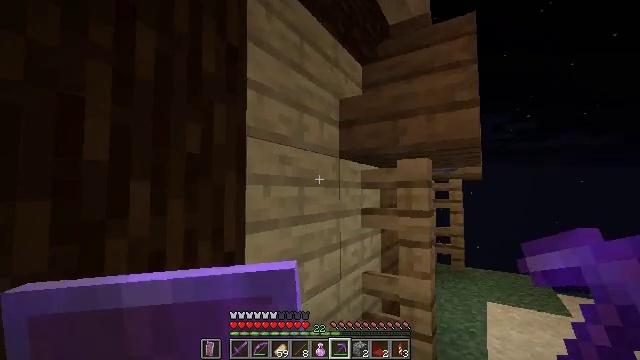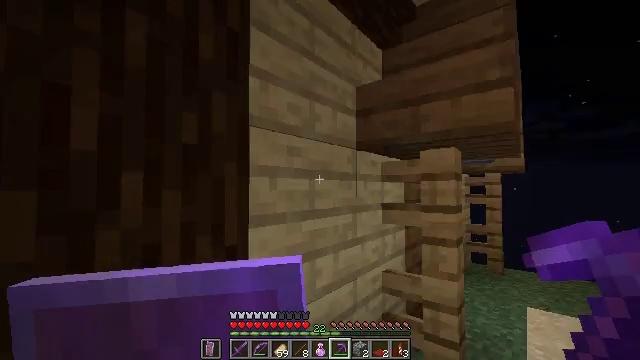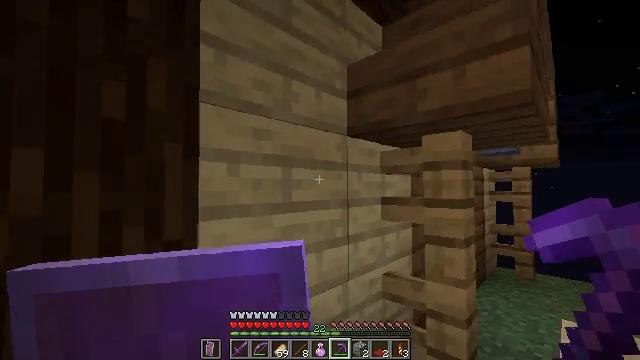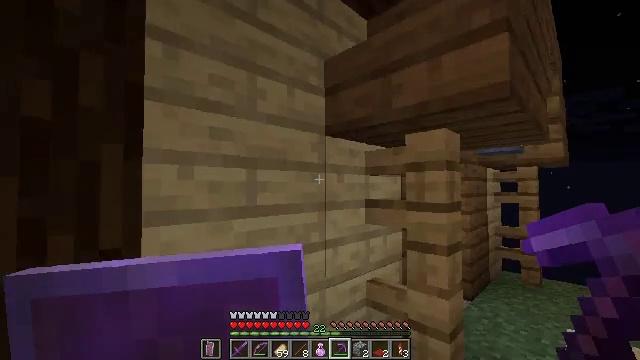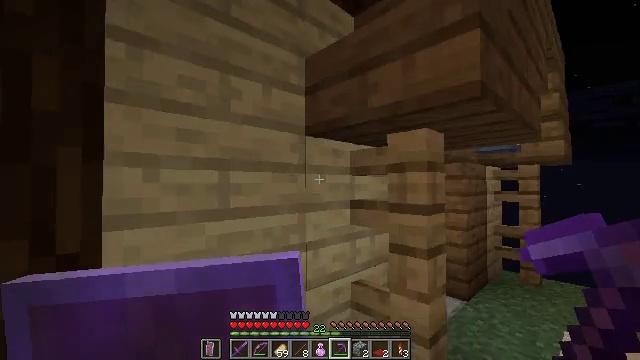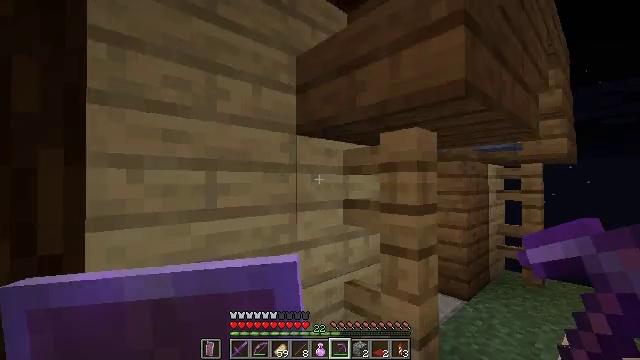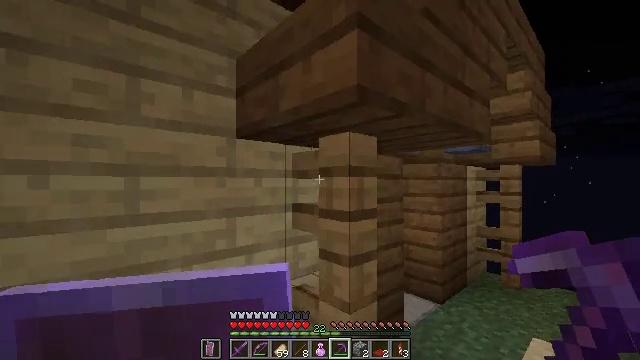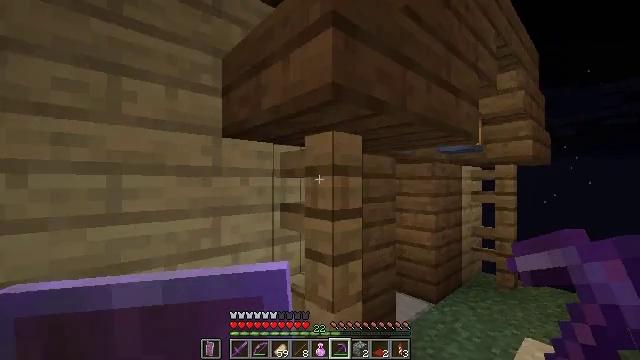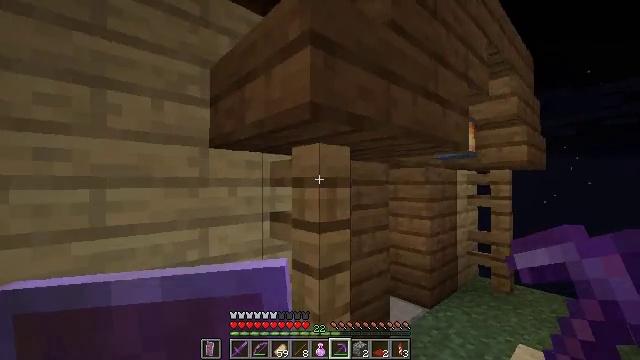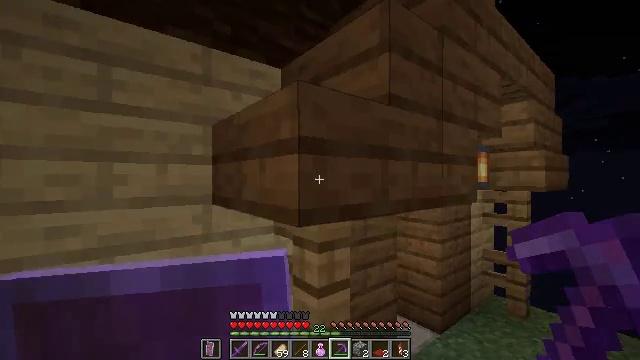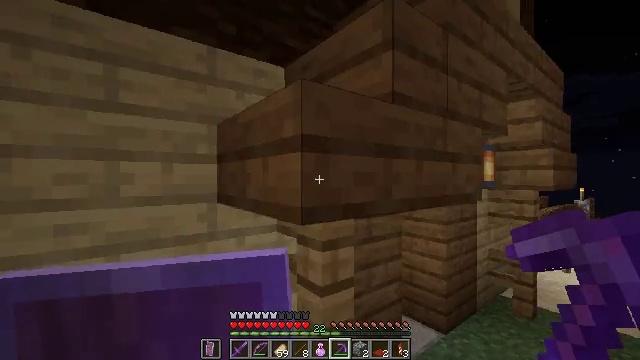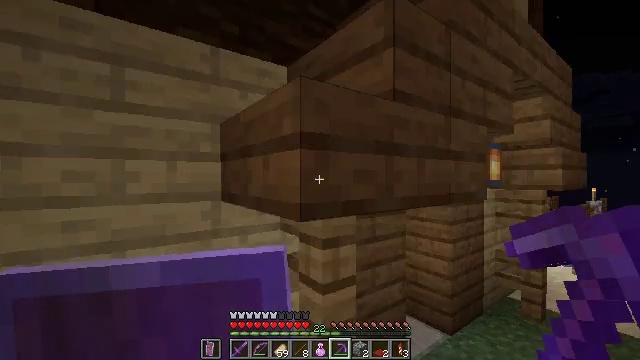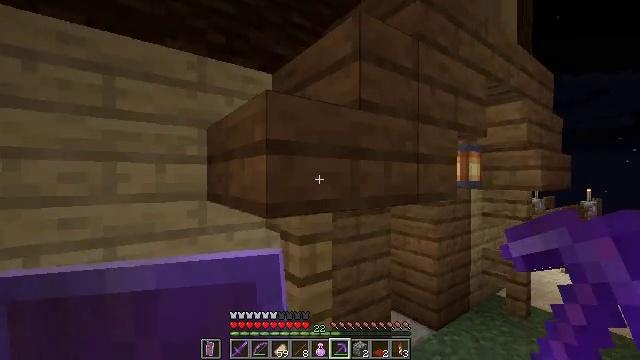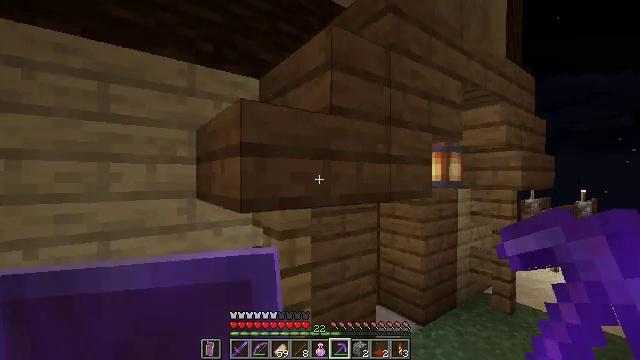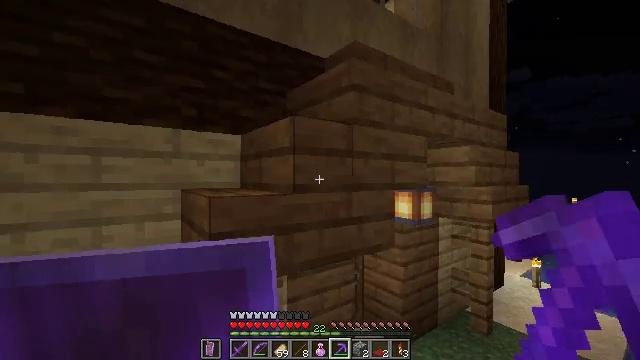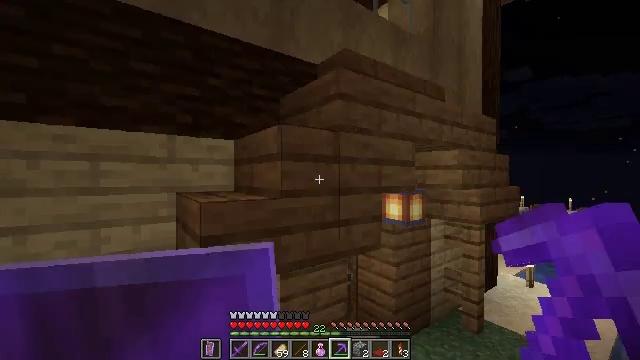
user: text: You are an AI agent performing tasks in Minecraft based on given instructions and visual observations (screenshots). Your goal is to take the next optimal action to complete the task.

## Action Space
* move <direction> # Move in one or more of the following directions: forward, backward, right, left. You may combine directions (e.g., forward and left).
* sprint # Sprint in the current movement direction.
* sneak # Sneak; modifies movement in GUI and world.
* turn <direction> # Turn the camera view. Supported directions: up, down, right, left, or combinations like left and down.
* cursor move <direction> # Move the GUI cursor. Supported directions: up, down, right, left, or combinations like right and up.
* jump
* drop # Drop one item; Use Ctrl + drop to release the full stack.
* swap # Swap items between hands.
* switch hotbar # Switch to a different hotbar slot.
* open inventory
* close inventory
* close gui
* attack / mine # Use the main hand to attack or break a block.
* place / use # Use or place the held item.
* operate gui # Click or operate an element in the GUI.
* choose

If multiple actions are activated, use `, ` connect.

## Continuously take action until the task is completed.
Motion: motion action
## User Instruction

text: Collect spruce leaves for landscaping.
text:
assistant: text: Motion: move forward and move right, turn left and down
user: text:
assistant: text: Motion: move forward and move right, turn left
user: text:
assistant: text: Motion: move right, turn left
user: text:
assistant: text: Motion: move right, turn left
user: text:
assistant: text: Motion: move right, turn left
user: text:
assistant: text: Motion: move right
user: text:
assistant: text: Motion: no_op
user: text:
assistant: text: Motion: no_op
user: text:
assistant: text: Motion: turn left and down
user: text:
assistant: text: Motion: turn left
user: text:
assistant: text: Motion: move back and move right, turn left
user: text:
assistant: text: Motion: move back and move right
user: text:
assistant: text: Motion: move back and move right
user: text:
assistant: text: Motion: move back and move right
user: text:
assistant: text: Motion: move back and move right
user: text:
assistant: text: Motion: move back and move right
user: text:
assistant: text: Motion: move back and move right, turn left and down
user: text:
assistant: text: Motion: move back and move right, turn left and down
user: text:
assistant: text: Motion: move back and move right, turn left
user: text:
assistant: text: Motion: move back and move right, turn left
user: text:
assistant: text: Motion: move back and move right, turn left
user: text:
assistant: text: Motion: move back and move right, turn left and down
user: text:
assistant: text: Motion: move back, turn left and down
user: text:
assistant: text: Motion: move back
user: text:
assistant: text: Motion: no_op
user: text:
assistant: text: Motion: no_op
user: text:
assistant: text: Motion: turn down
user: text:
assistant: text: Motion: turn down
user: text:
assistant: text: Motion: turn down
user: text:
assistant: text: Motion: turn left and down